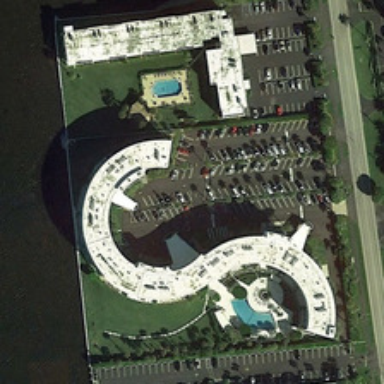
Two large buildings with parking lots are near a river in a resort .